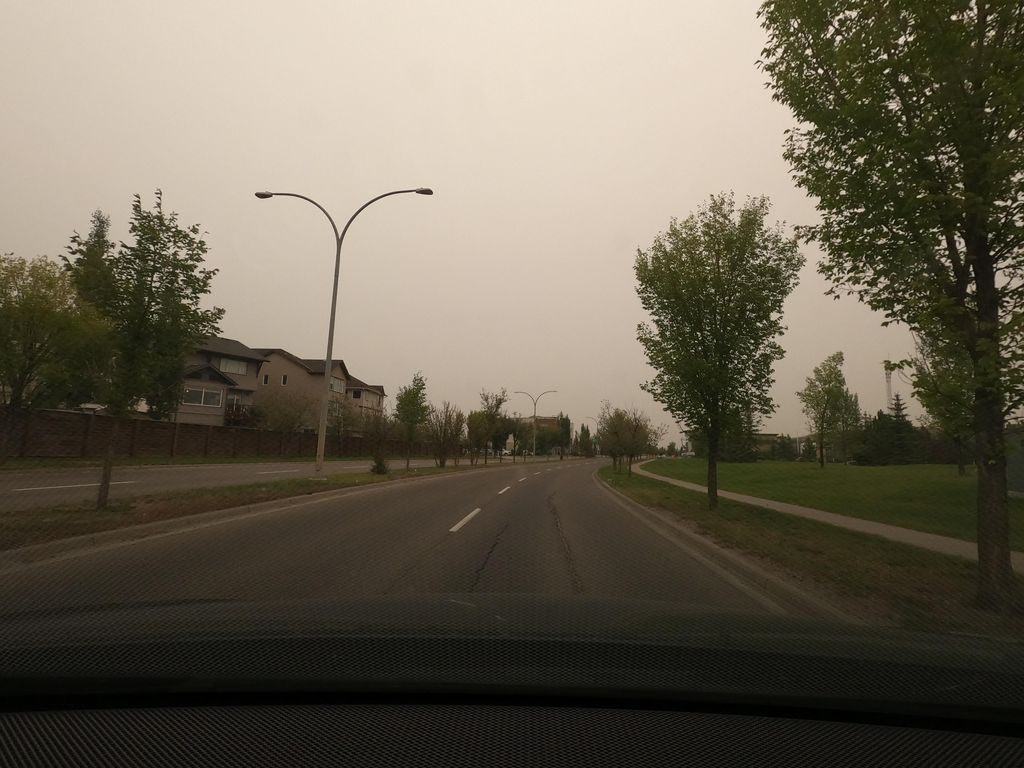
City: calgary